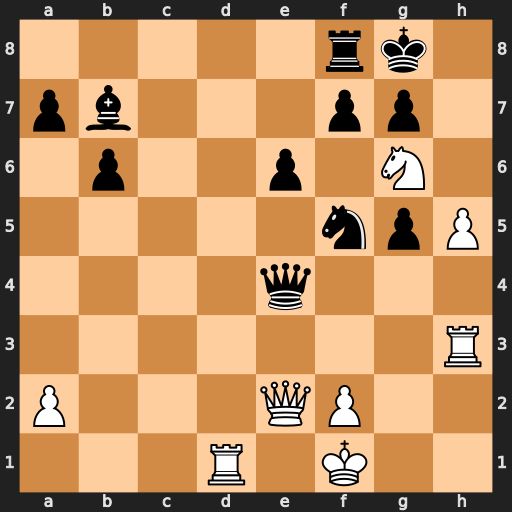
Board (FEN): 5rk1/pb3pp1/1p2p1N1/5npP/4q3/7R/P3QP2/3R1K2
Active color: w
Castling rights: -
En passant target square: -
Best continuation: Qxe4 Bxe4 Nxf8